Here is the time-frequency representation (spectrogram) of a rolling-element bearing's vibration measurement. Classify the bearing condition as one of: normal, inner_race, outer_race, ball.
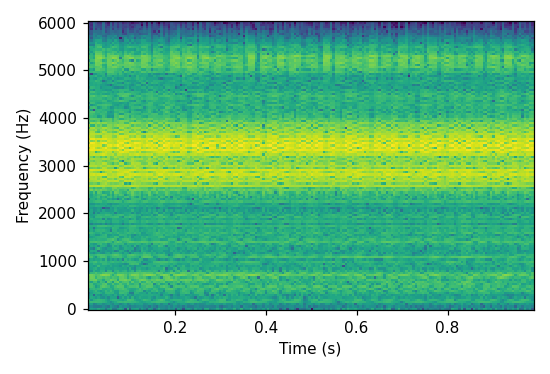
Answer: outer_race